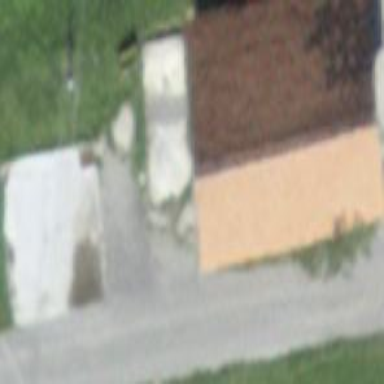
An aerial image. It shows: Barn.